Field crop: maize
Growth stage: 1
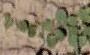
Species: convolvulus